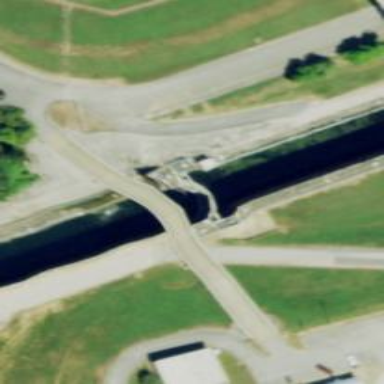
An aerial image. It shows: Lock gate on waterway.